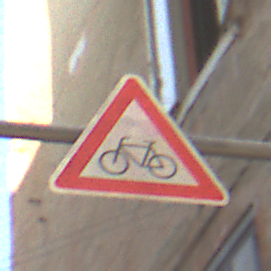
Verkehrszeichen: RadverkehrRechts
Umgebung: Outdoor, Urban
Tageszeit: Midday
Wetter: Clear
Licht: Natural
Jahreszeit: NotSpecified
Kontrast: HighContrast